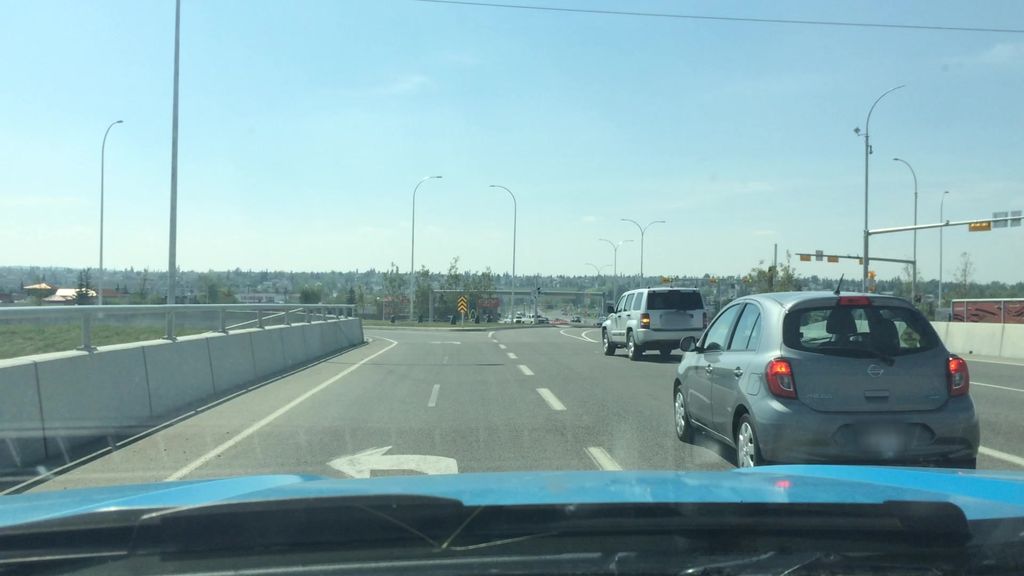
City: calgary